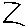
Label: zigzag